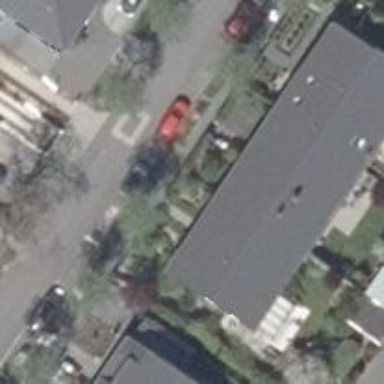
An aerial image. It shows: Traffic calming cushion.